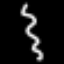
Label: squiggle